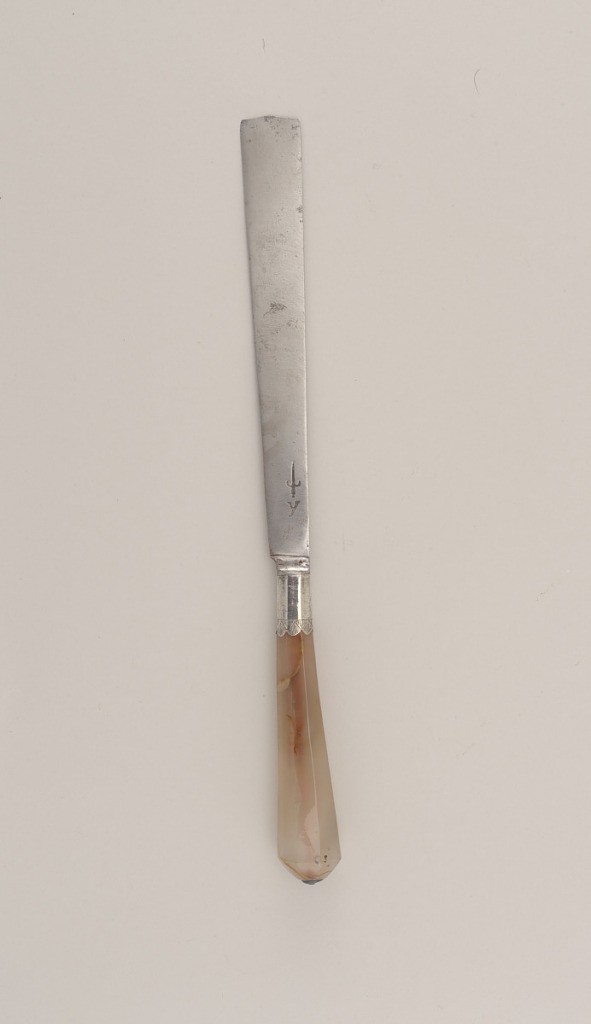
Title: Knife with Eight-Paneled Agate Handle
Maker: William Boswell, active London, late 17th century.
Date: late 17th century
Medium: steel, silver, agate
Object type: knife
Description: One of a set of six knives (1957-29-3-a-f). Each knife with eight-panelled agate handle and scalloped, engraved ferrule below a flaring, square-ended steel blade.